Question: I'm trying to externally access my local node.js development server that's created using the <URL>, I cannot access the server either locally or externally; this is the error I get in Chrome:

I've tried disabling my firewall and I can see packets coming in from my phone on the correct port (which I'm using to attempt to access my local server externally).
Any ideas why it doesn't work to use '*' or '0.0.0.0' as the 'hostname'?
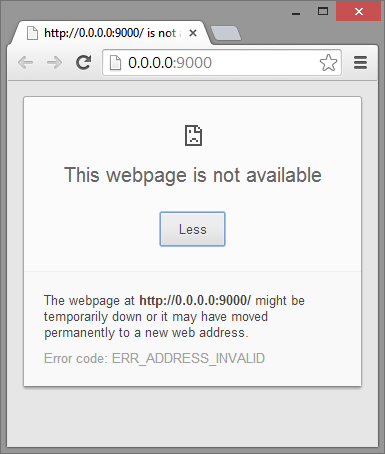
Answer: Figured it out - when I specified '*' or '0.0.0.0' as the 'hostname' parameter, I able to connect externally - I just hadn't tried since I wasn't able to access it locally and assumed it wasn't working at all. Changing the address in the browser to 'localhost:9000' (instead of '0.0.0.0:9000', which it defaults to) when Grunt first opens the page allowed me to access my server locally.